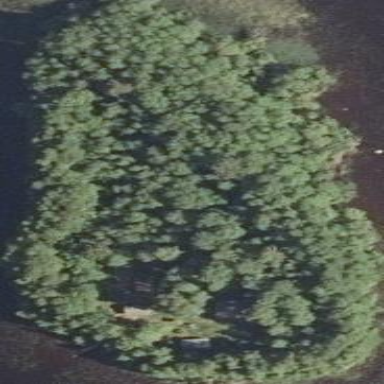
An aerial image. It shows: Broadleaved woodland on small islet.